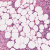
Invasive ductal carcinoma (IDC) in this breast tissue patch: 1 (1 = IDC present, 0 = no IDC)